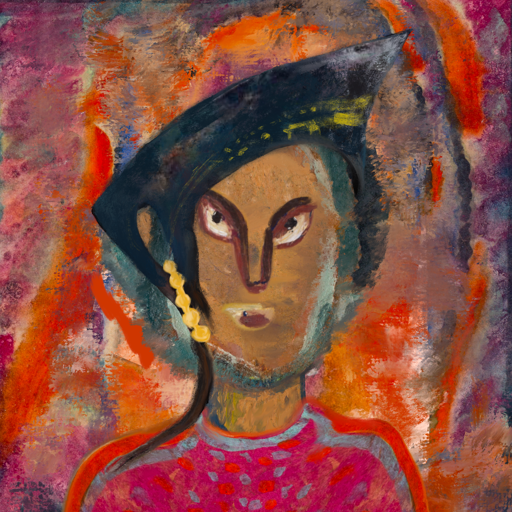
Background: Experience, Head And Neck Front: In_The_Sun, Face Front: After_Raid, Bust: Sisters, Hair Front: Boggyland, Head Accessory: Irani, Second Necklace: Blank, Necklace: Blank, Baby: Blank